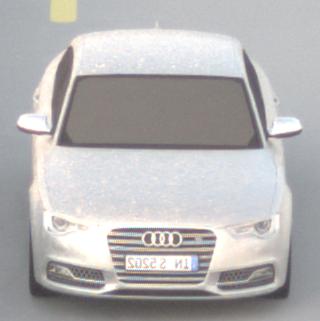
Make: Audi
Model: S5
Detailed model: F5
Model produced from: 2016
Model produced until: 2019
Doors: 2
Color: white
Road condition: dry road
Daytime: sunrise or sunset
Contrast: low contrast